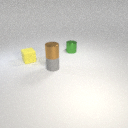
small yellow rubber cube in front of small green metal cylinder